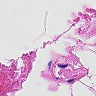
Metastatic tissue present: no